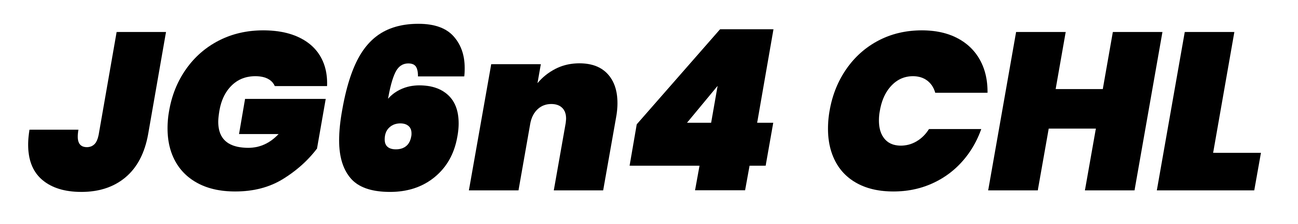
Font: Poppins-BlackItalic